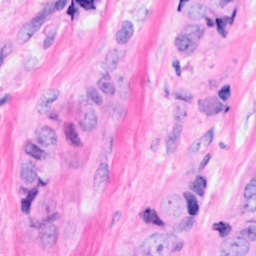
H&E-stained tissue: Breast